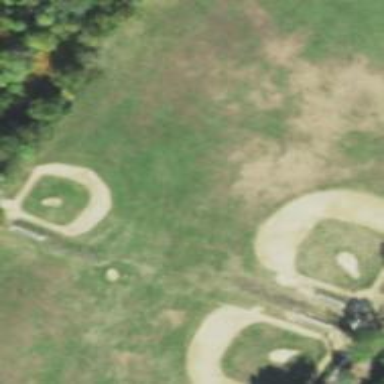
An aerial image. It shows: Grass pitch used for baseball.